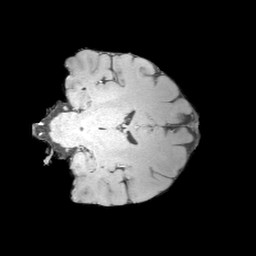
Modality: MP2RAGE
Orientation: coronal